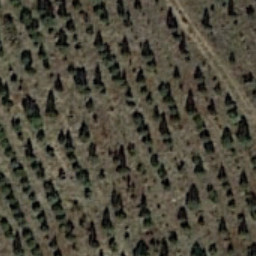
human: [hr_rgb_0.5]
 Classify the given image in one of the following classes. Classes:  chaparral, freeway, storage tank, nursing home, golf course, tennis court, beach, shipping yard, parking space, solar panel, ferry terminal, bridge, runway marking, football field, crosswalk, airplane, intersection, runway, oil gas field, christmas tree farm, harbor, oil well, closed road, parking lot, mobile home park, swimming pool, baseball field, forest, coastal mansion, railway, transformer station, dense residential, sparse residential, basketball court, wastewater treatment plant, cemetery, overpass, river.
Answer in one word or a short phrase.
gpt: christmas tree farm